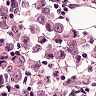
Metastatic tissue present: yes